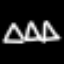
Label: square